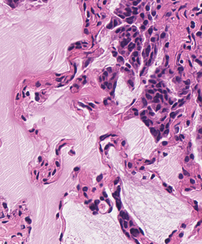
Tumor epithelial tissue: yes
Tumor-associated stroma tissue: yes
Normal tissue: no